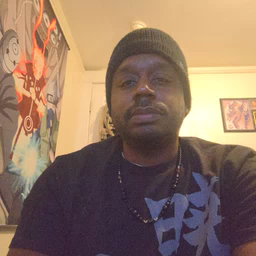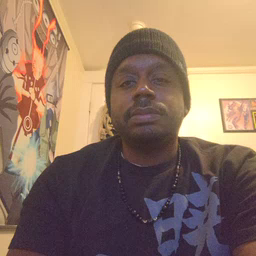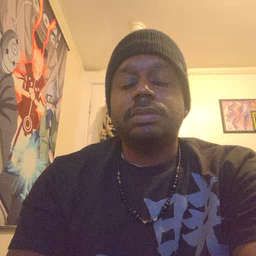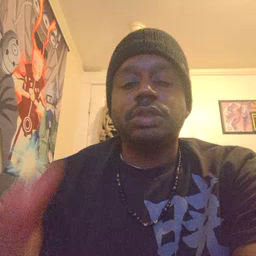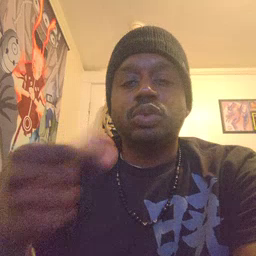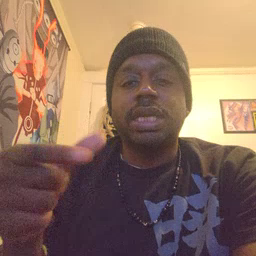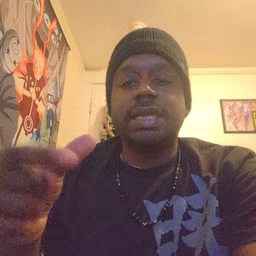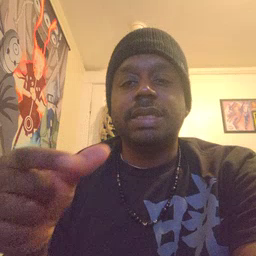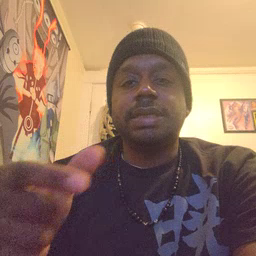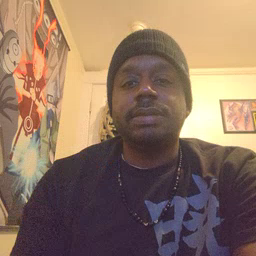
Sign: green